Question: I have a selenium code (using python) that select a value in a dropdown using the select_by_value method of the 'Select' package in selenium.

As you can see in the picture, I input the value '1' in the code and it selects "Poste" which is the text associated with the value '1'.
My question is if there is a way to get the value that was selected after the select process.
I know that with the first_selected_option method I can go get the text of the option selected with :
'''
selected_value = options_com.first_selected_option
sv = selected_value.text
print(sv)
'''
So is there a way to return the value selected, in this exemple the 'value = "1"', instead of the text.
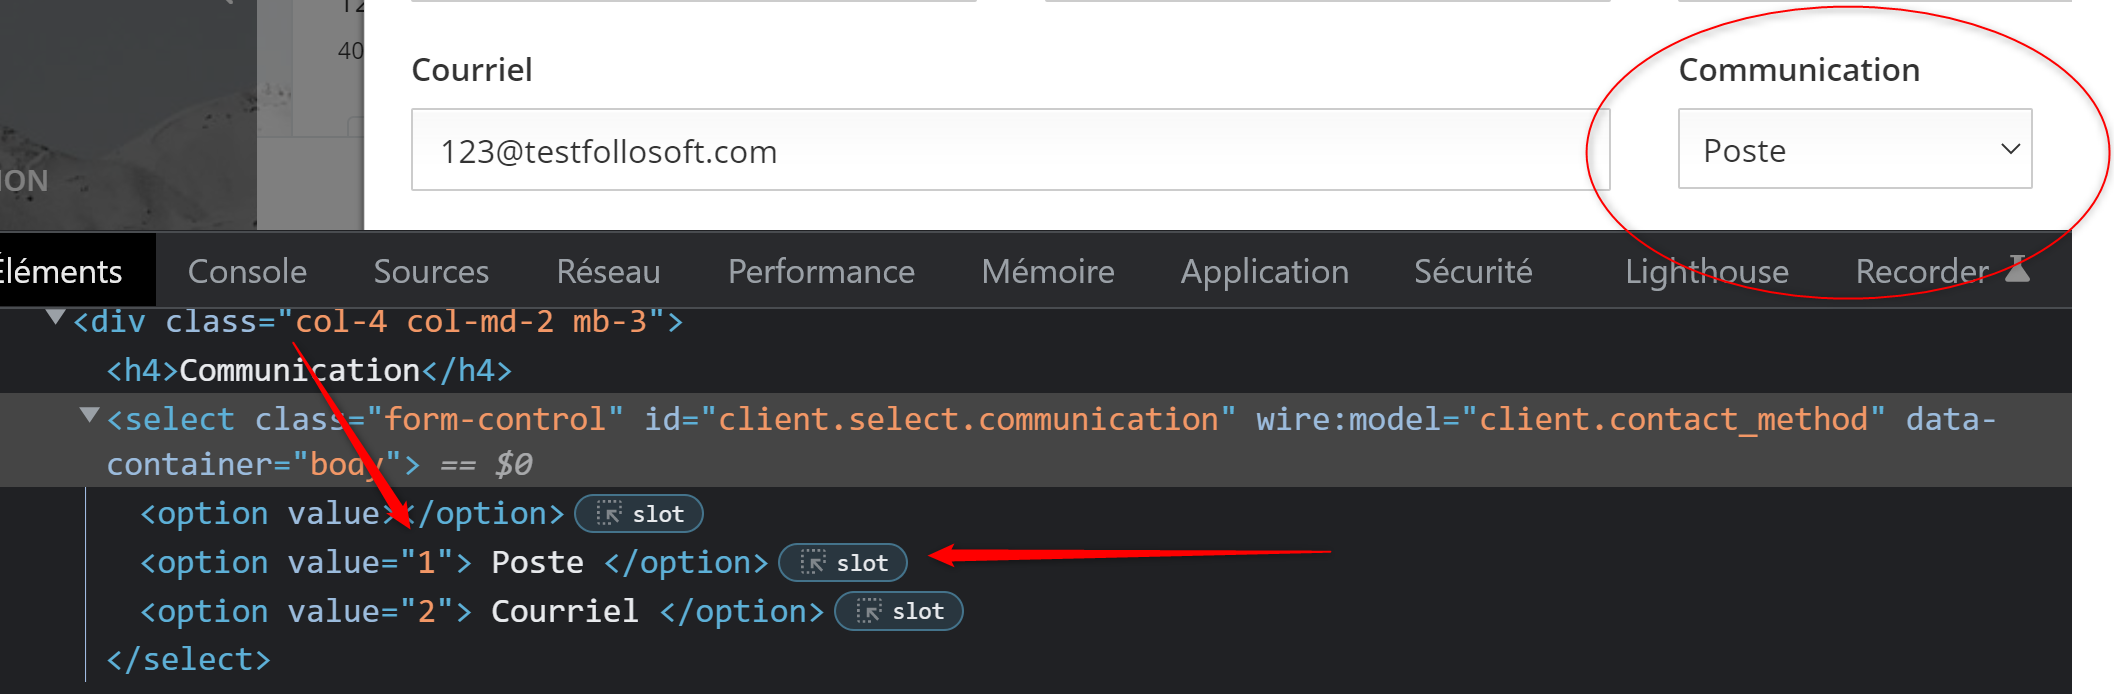
Answer: The <URL>.
---
## Solution
To print the value of the attribute of the selected option you can use the 'get_attribute()' method as follows:
'''
select = Select(driver.find_element(By.XPATH, "//select[@id='client.select.communication']))
select.select_by_value("1")
print(select.first_selected_option.get_attribute("value")) # prints -> 1
'''
: You have to add the following imports :
'''
from selenium.webdriver.common.by import By
'''